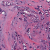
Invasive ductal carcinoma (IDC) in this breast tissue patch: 1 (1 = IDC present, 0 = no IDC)